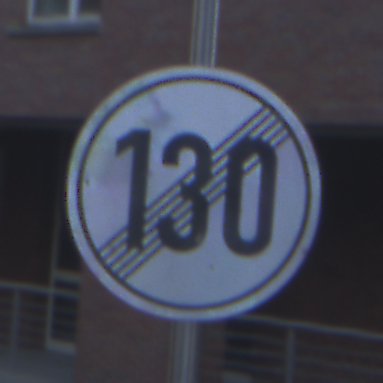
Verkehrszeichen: EndeGeschwindigkeit130
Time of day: SunriseSunset
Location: Outdoor (Urban)
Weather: Clear
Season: NotSpecified
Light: Natural